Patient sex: M
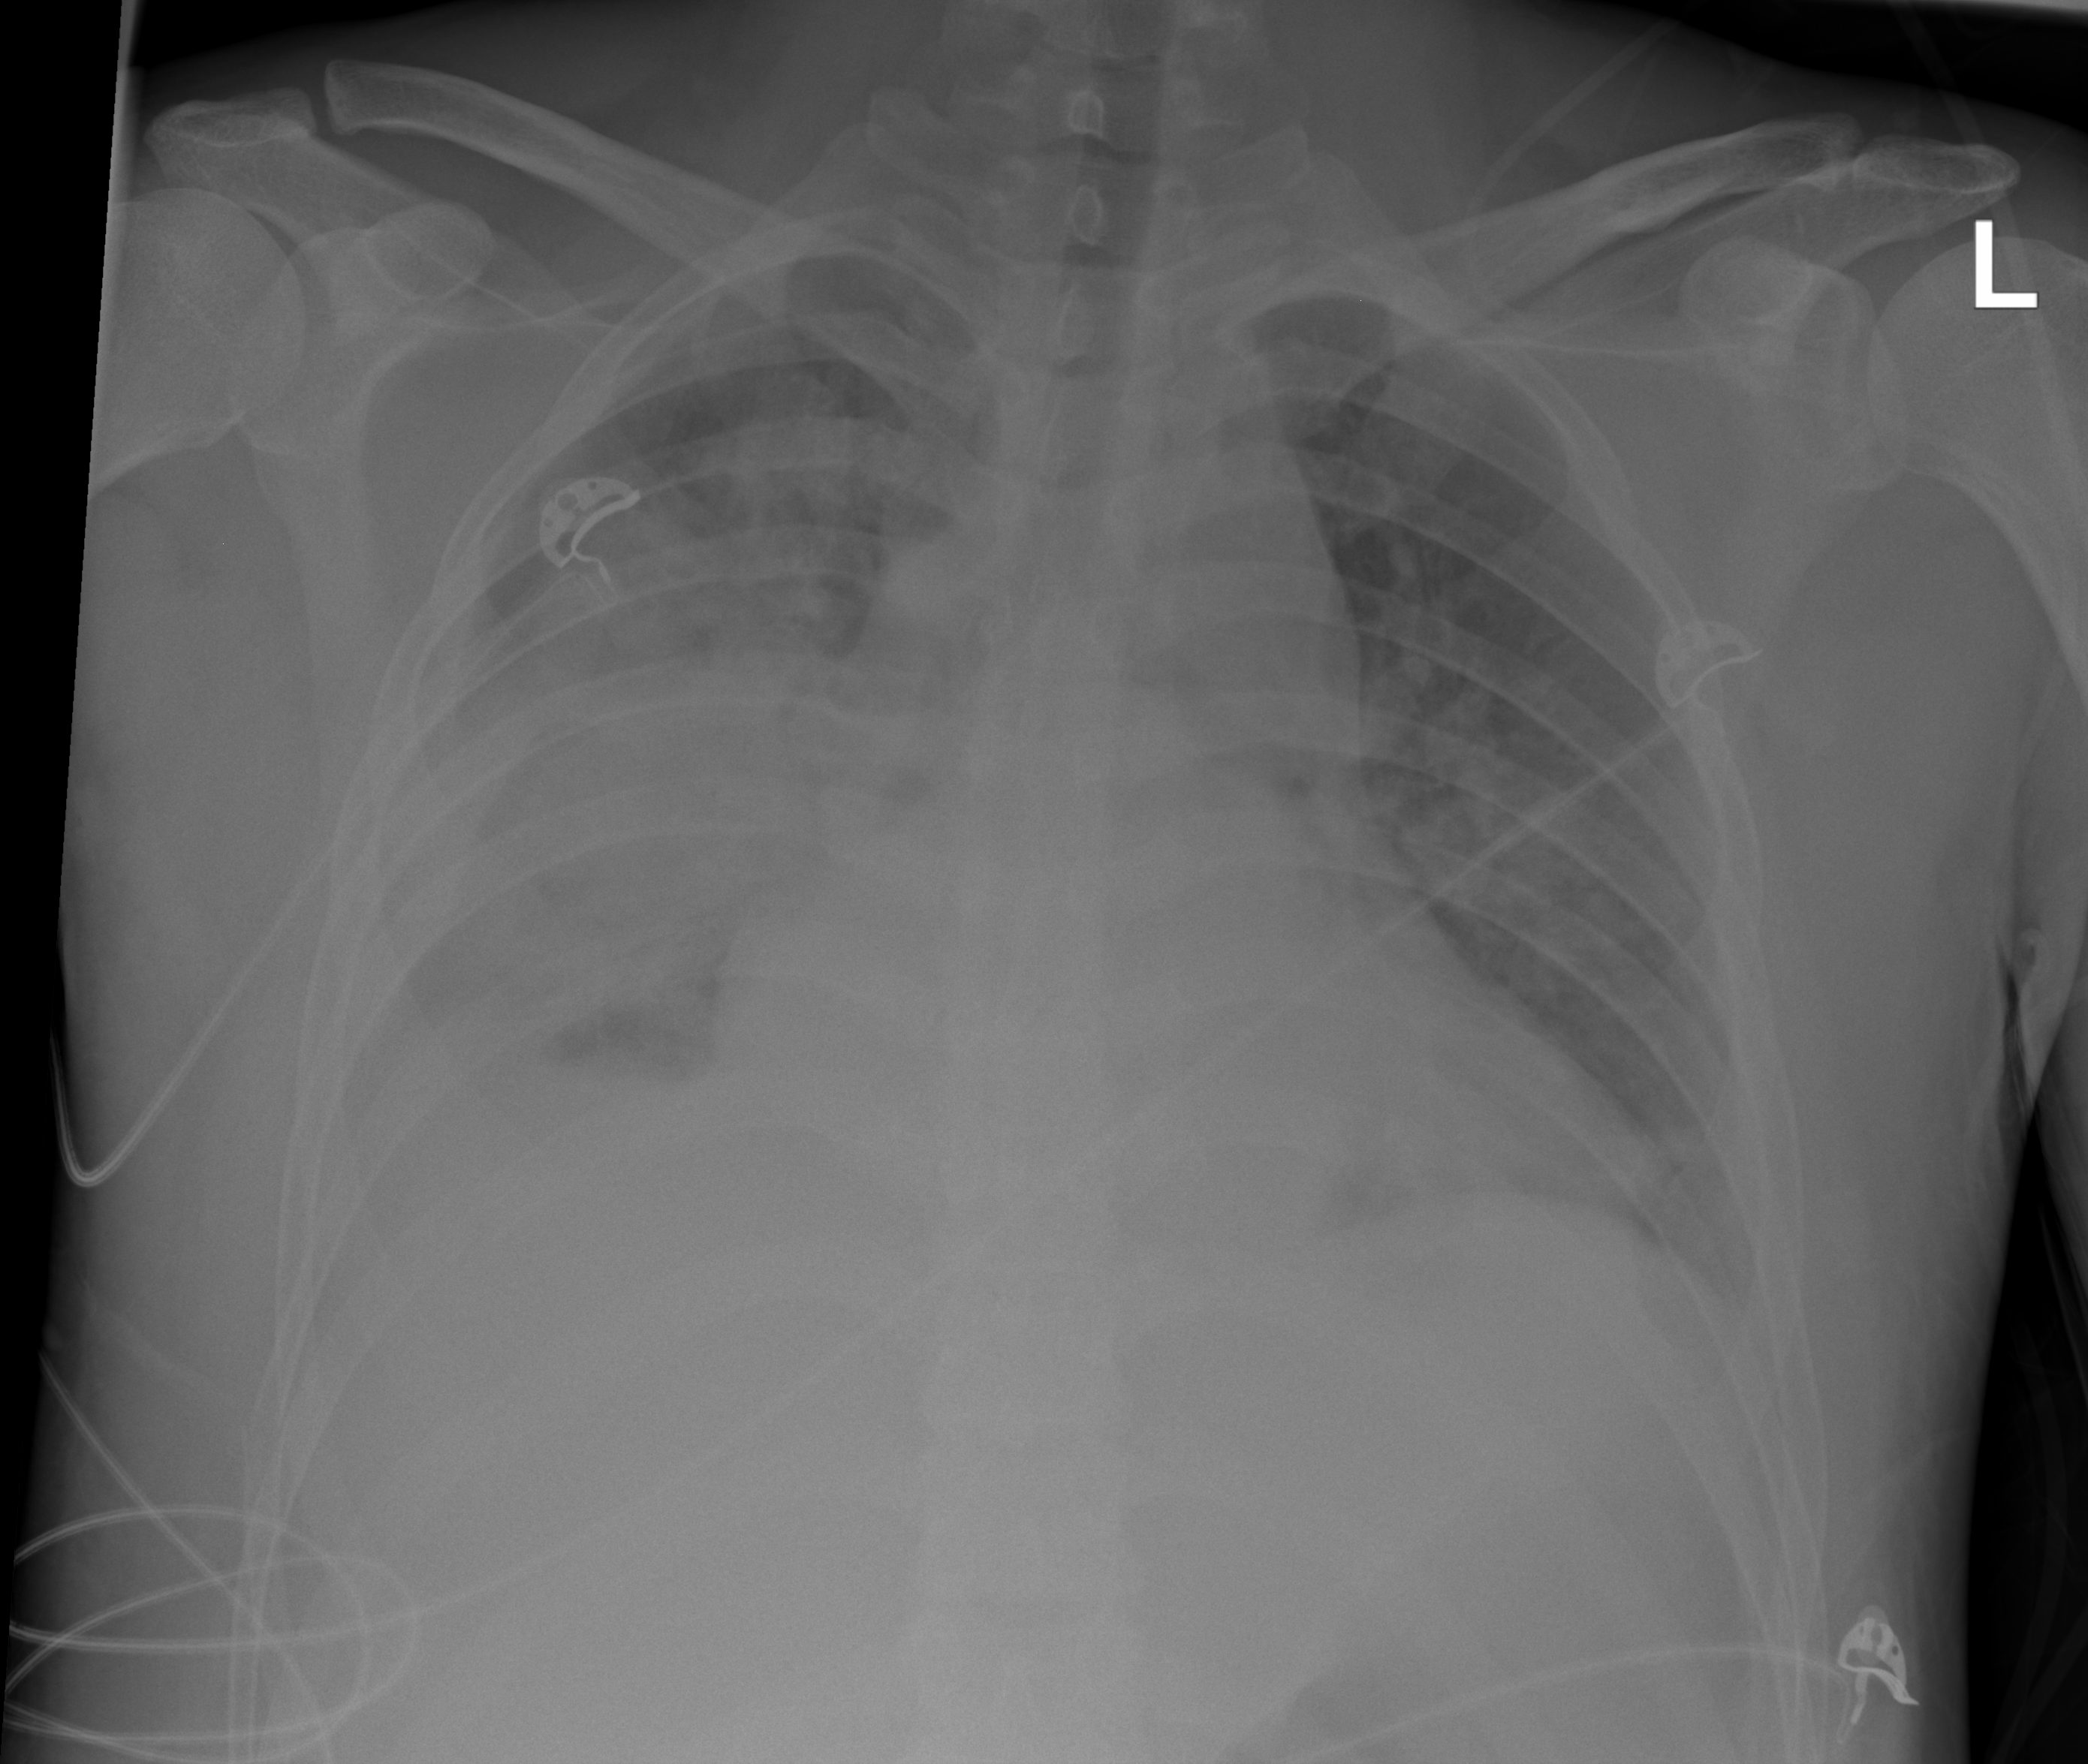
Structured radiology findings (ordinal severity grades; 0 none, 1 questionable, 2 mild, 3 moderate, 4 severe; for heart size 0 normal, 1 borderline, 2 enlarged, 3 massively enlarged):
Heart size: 0
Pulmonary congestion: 0
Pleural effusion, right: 2
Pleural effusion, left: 2
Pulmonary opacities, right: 3
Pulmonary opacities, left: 0
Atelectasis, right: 3
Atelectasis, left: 2